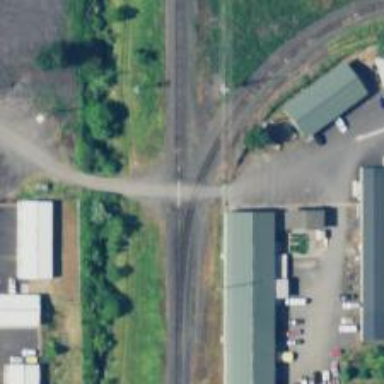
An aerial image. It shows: Railway level crossing.